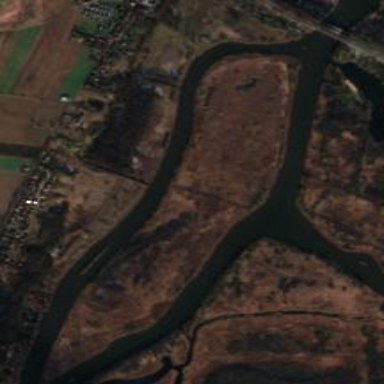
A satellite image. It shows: The outer border of the river.